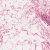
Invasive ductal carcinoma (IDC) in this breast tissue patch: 0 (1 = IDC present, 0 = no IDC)